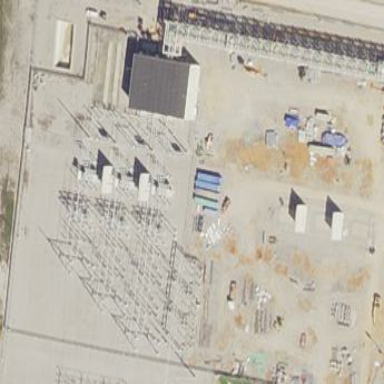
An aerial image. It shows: Industrial power substation.